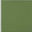
Piece: xx